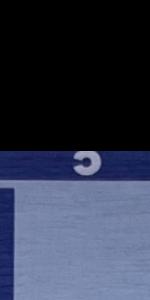
Label: Empty